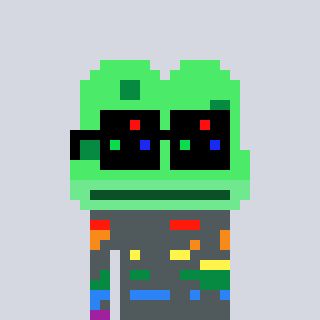
a pixel art character with square black sunglasses, a frog-shaped head and a grayscale-colored body on a cool background